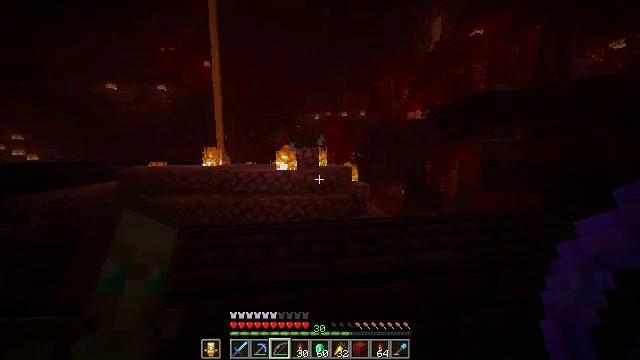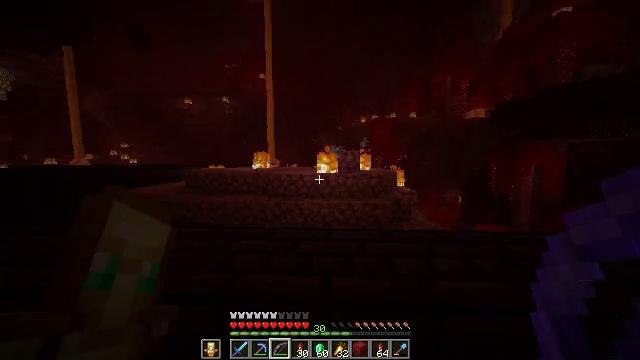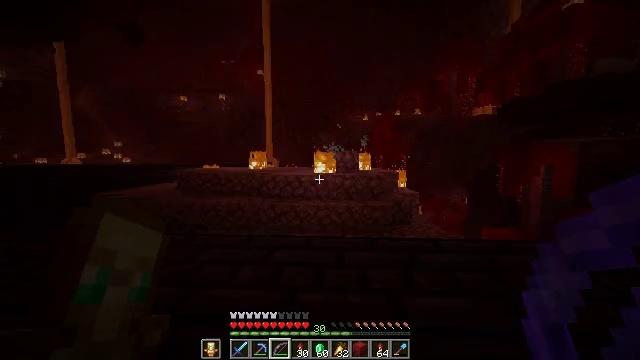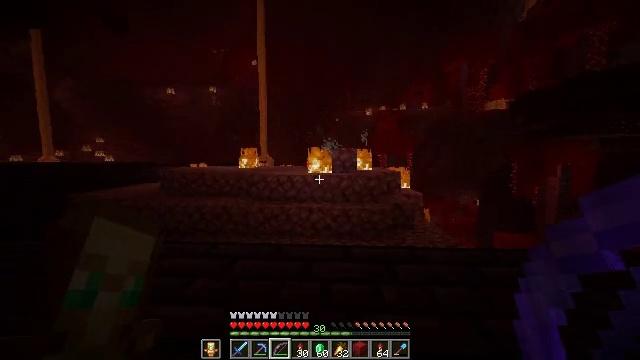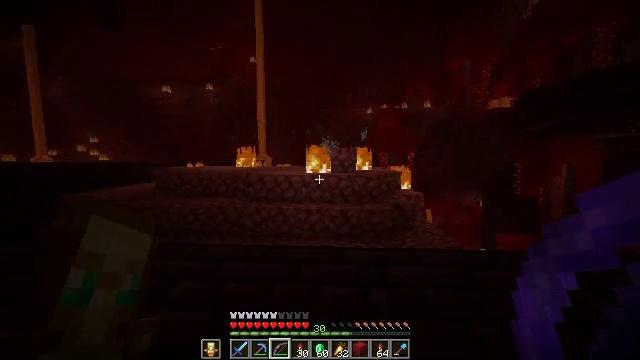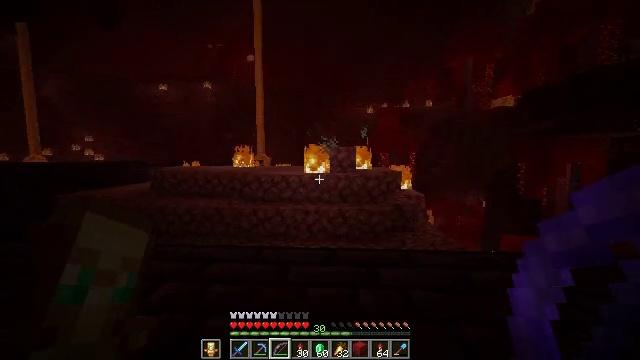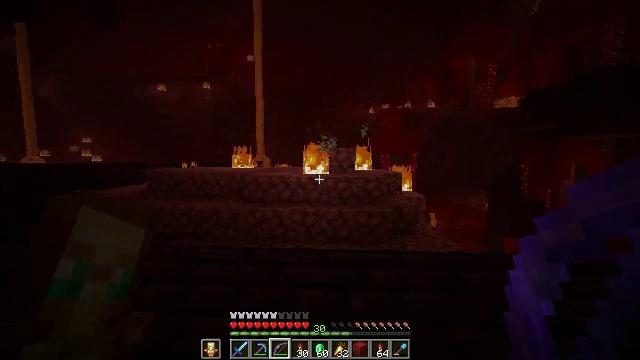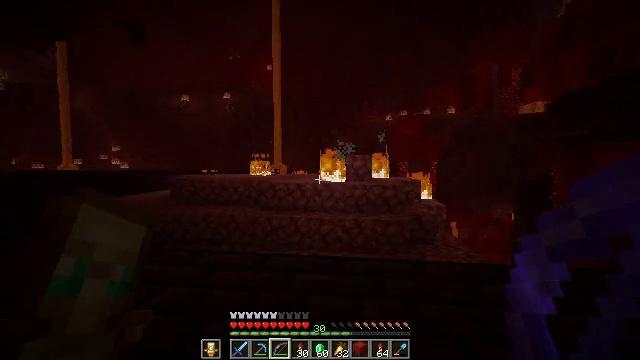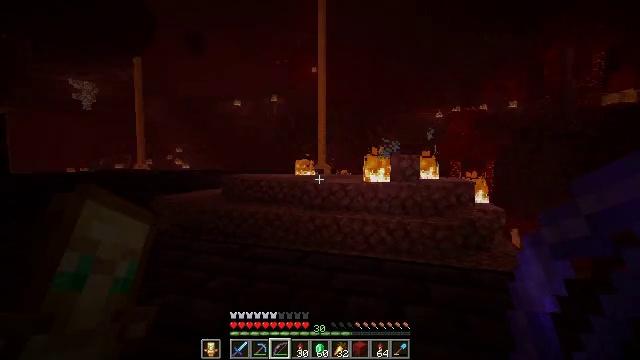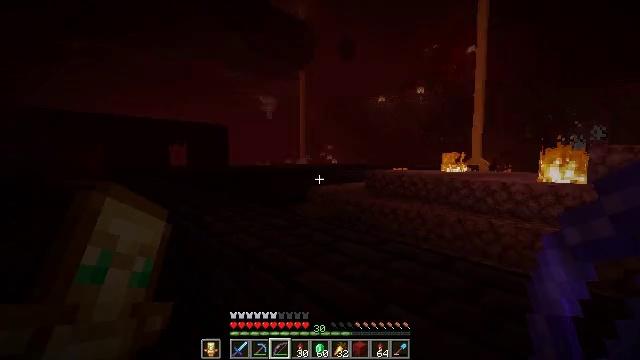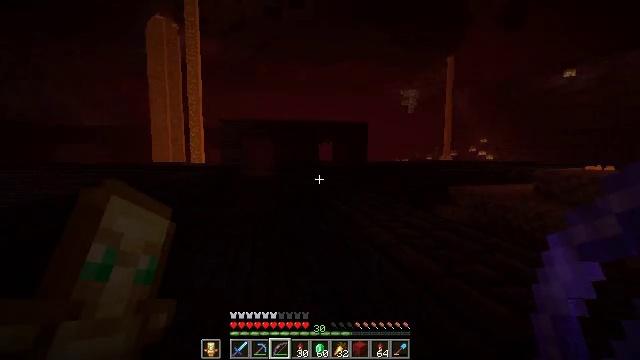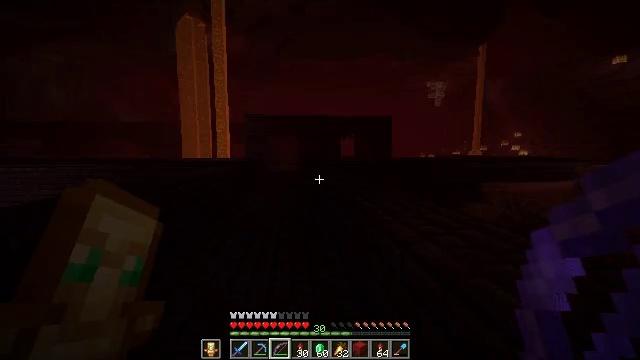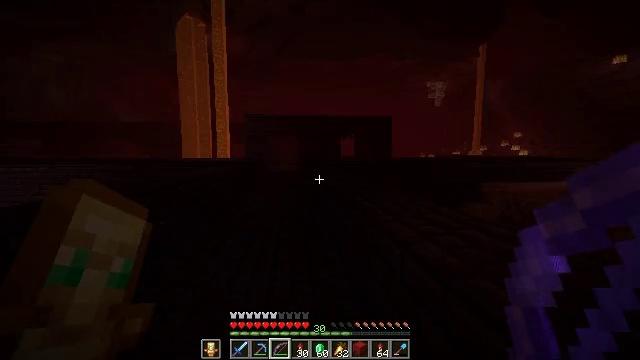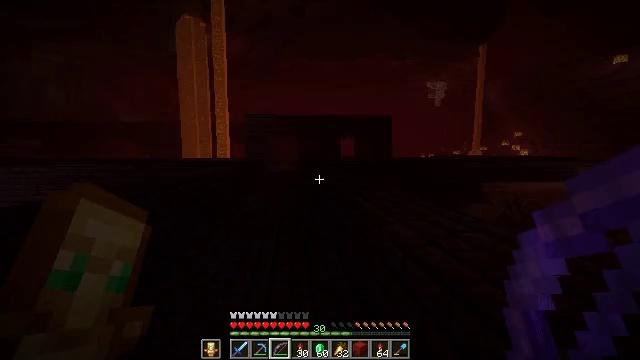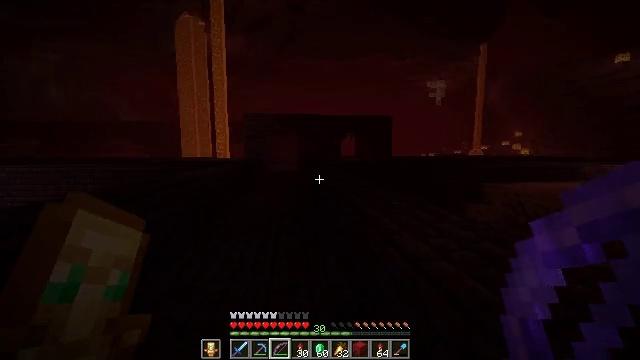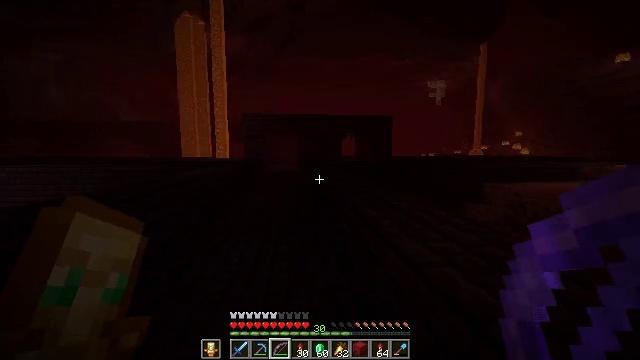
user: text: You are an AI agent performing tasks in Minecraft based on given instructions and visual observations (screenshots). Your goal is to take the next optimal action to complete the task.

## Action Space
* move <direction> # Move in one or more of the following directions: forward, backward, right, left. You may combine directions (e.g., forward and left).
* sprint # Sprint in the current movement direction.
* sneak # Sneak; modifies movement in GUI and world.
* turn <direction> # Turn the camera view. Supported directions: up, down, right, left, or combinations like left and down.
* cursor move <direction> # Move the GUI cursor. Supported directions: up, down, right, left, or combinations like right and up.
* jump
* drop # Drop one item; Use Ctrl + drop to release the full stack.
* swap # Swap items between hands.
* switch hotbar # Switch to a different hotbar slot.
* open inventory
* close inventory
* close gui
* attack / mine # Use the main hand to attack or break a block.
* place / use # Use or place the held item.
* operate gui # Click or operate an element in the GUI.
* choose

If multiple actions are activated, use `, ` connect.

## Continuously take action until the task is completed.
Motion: motion action
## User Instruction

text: Mine nether bricks.
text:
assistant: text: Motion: move right, turn left and up
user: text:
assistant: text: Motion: move right
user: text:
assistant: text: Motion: no_op
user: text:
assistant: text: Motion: no_op
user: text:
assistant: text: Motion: no_op
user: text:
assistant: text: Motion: no_op
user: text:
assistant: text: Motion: turn left and up
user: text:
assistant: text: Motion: turn left
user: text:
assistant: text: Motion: turn left and down
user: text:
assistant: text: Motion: turn left
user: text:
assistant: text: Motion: turn left and down
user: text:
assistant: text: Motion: no_op
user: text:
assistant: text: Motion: move forward
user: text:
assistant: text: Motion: move forward
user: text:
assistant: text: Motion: move forward
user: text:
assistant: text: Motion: move forward
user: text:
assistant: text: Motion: move forward, sprint, turn left
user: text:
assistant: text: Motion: move forward, sprint, turn left and down
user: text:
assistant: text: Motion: move forward, sprint, turn left and down
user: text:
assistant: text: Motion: move forward, sprint, turn down
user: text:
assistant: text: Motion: move forward, sprint
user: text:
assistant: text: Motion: move forward, sprint
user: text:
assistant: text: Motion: move forward, sprint, turn left, jump
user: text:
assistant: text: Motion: move forward, sprint, turn left, jump
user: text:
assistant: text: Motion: move forward, sprint
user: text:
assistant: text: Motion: move forward, sprint
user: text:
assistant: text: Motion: move forward, sprint
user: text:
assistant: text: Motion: move forward, sprint
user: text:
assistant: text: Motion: move forward, sprint, turn up
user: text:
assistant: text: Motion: move forward, sprint, turn right and up